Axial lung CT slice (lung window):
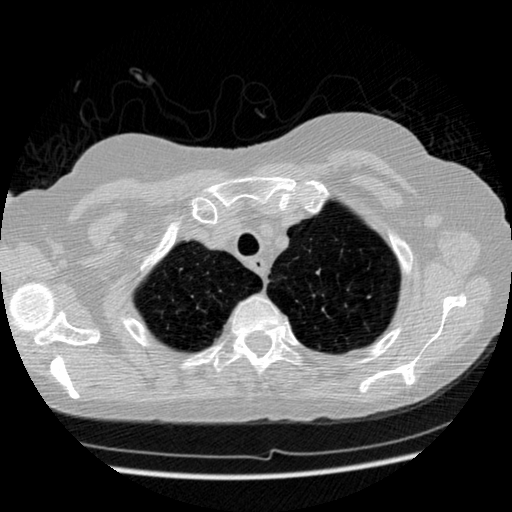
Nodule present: no